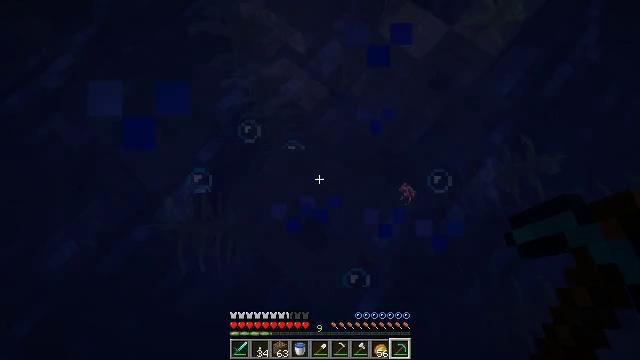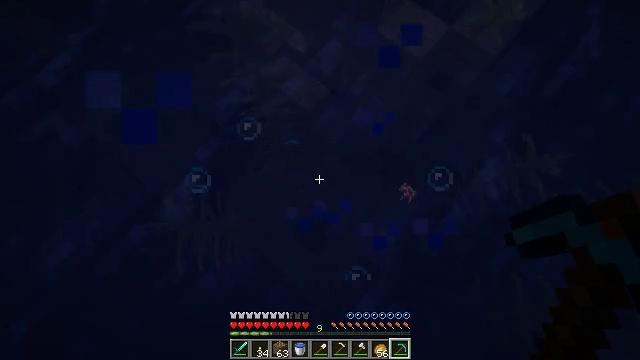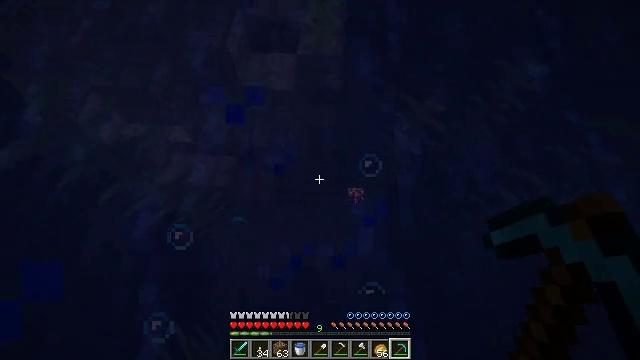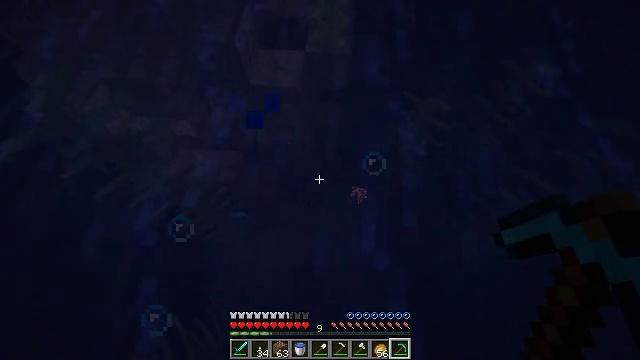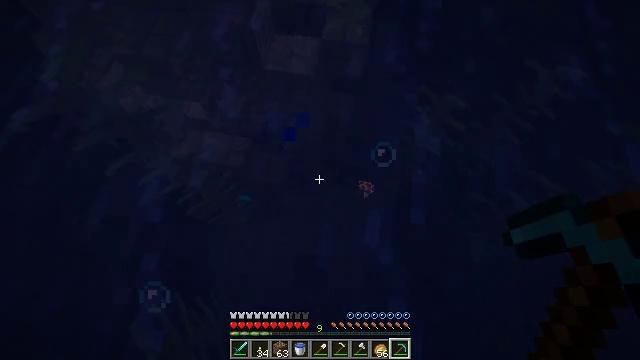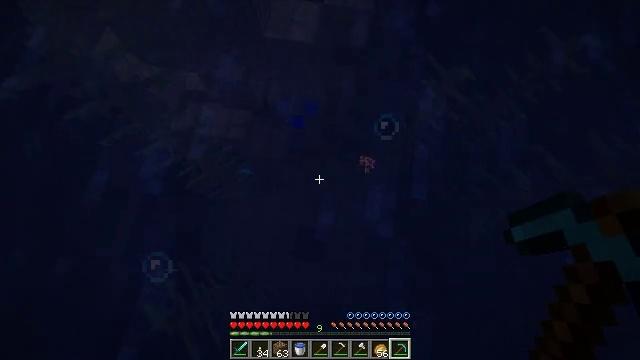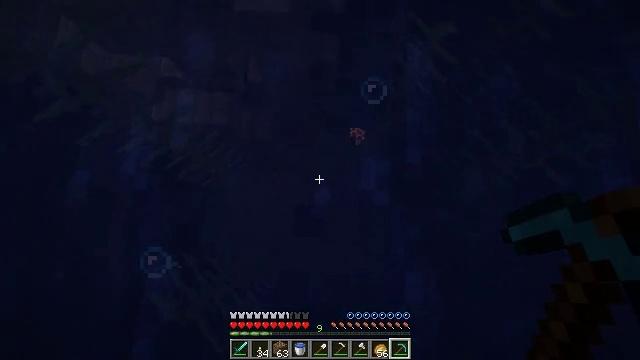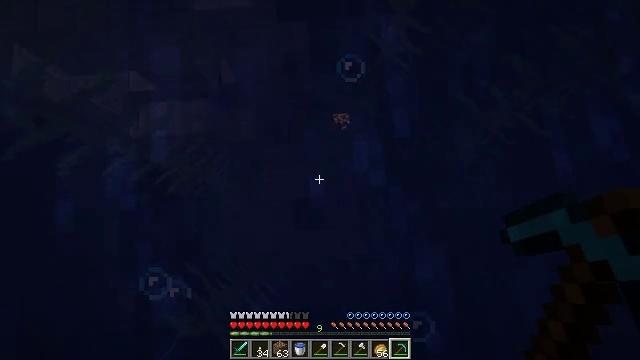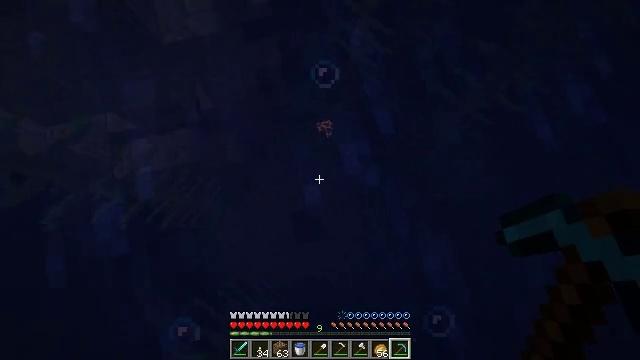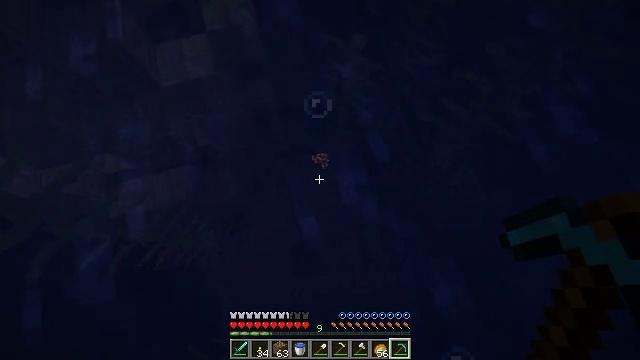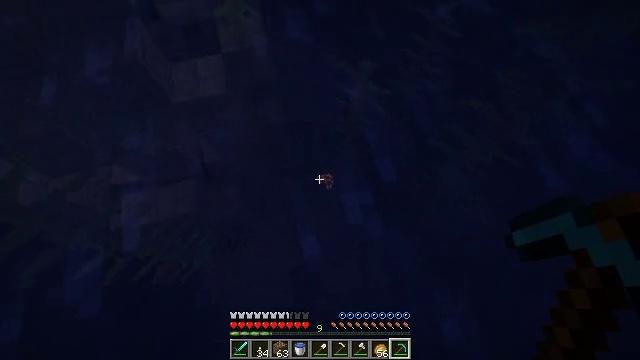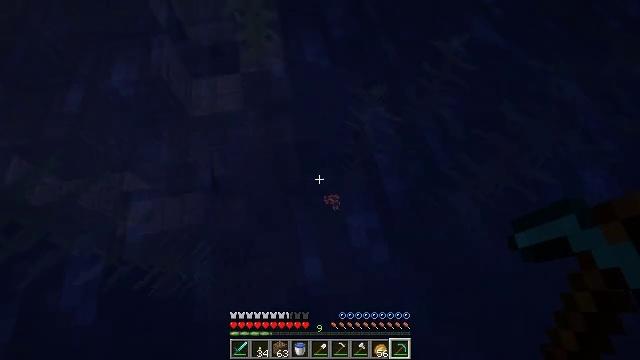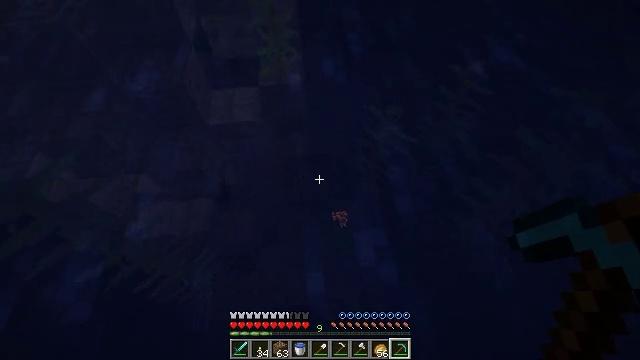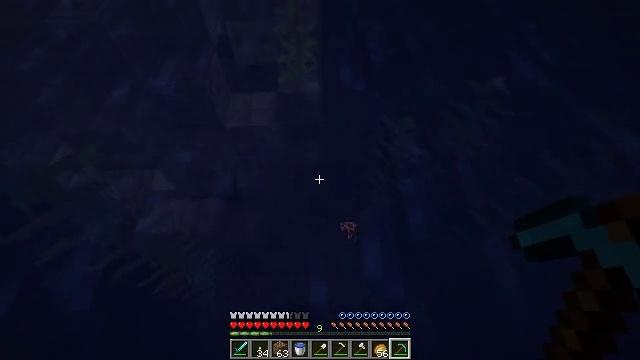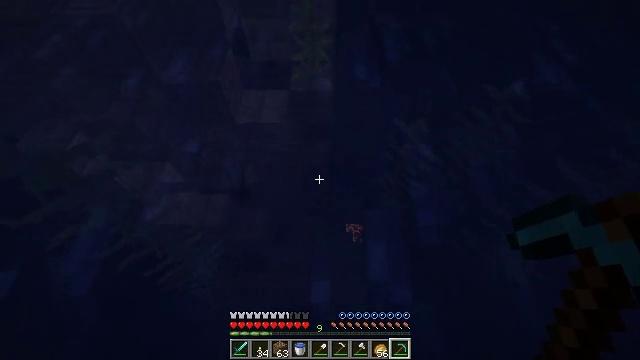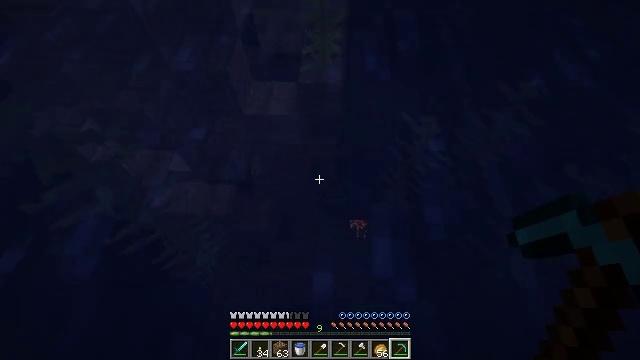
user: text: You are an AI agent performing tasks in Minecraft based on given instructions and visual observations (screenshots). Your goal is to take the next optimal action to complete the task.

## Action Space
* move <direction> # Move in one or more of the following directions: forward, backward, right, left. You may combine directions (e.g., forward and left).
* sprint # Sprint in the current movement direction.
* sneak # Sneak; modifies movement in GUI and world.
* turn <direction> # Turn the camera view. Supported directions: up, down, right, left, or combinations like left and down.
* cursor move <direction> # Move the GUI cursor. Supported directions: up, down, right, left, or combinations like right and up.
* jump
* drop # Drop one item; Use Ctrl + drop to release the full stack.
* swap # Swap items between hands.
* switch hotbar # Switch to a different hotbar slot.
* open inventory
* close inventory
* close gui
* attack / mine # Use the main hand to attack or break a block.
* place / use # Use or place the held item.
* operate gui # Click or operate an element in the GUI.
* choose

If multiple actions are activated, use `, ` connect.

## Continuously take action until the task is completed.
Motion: motion action
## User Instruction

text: Attack the chiseled stone bricks to break it.
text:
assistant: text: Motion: no_op
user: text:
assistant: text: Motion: turn right and up
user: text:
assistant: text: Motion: turn left
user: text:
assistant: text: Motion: turn left and down
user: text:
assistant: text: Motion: turn down
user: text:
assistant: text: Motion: turn right and down
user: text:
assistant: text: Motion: turn right and down
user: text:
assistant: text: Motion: turn right and up
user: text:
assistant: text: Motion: turn right and up
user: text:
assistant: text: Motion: turn left and up
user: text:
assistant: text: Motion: turn left and up
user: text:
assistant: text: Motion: turn left and up
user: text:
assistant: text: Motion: turn left and up
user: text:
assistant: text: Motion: turn left
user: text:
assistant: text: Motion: turn left and down
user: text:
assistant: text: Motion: turn left and down
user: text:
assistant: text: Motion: no_op
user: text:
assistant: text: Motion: no_op
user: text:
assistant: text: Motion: turn down
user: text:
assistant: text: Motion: no_op
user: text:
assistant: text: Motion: no_op
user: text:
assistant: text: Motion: no_op
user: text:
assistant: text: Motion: no_op
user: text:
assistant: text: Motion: sneak
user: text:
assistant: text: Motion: sneak
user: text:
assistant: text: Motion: sneak
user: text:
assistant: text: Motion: sneak
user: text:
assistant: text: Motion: sneak
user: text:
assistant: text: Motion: sneak
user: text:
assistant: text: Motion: sneak, turn left and down